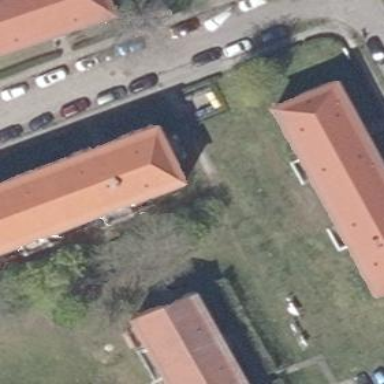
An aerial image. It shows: Building with red roof.